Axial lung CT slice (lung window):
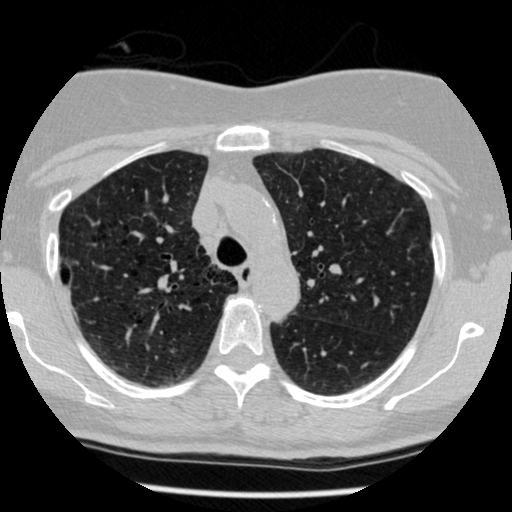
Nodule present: no